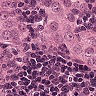
Metastatic tissue present: yes